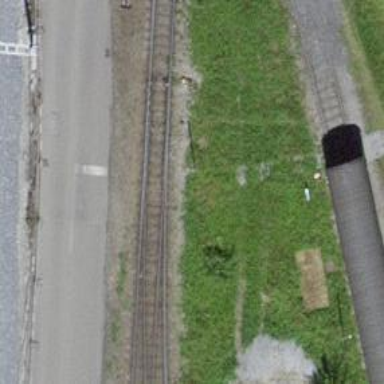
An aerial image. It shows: Railway switch.